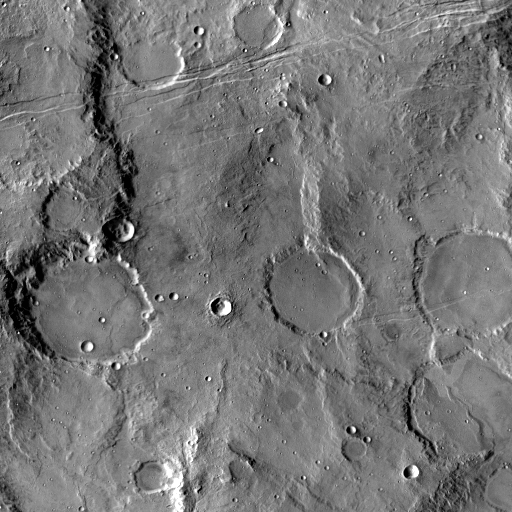
Crater classes present: Background, Other, Buried, Secondary